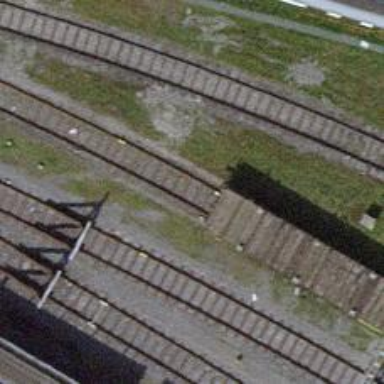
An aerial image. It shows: Single-track electrified railway yard with contact line electrification.